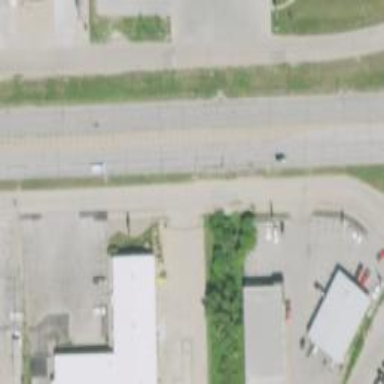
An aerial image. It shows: Primary road with asphalt surface.